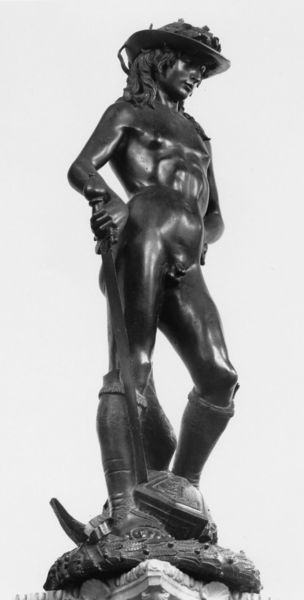
Titel: David mediceo
Künstler: Donatello
Institution: Florenz, Museo Nationale del Bargello, Salone di Donatello
Schlagwörter: akt, kopf, körper, mann, nackt, schatten, hut, licht, jung, figur, locken, skulptur, statue, muskeln, metall, bronze, kontrapost, plastik, junge, penis, eisen, plastisch, schwert, kranz, lorbeerkranz, jüngling, florenz, david, contrapost, donatello, ung